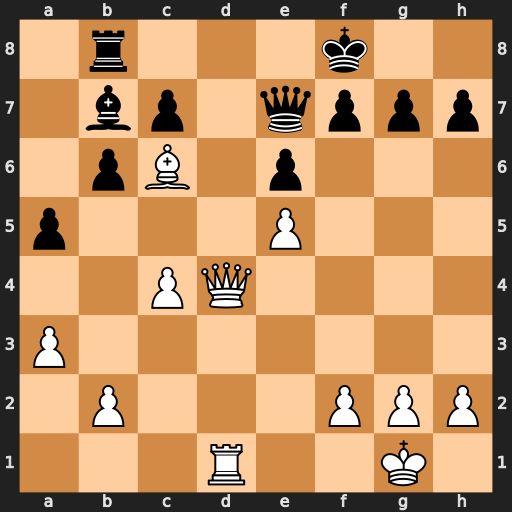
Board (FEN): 1r3k2/1bp1qppp/1pB1p3/p3P3/2PQ4/P7/1P3PPP/3R2K1
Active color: w
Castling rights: -
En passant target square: -
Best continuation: Bxb7 Rxb7 Qe4 Rb8 Qxh7